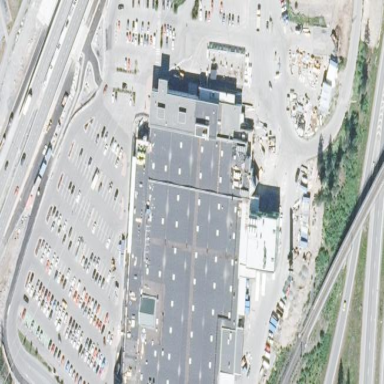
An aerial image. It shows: Retail building.